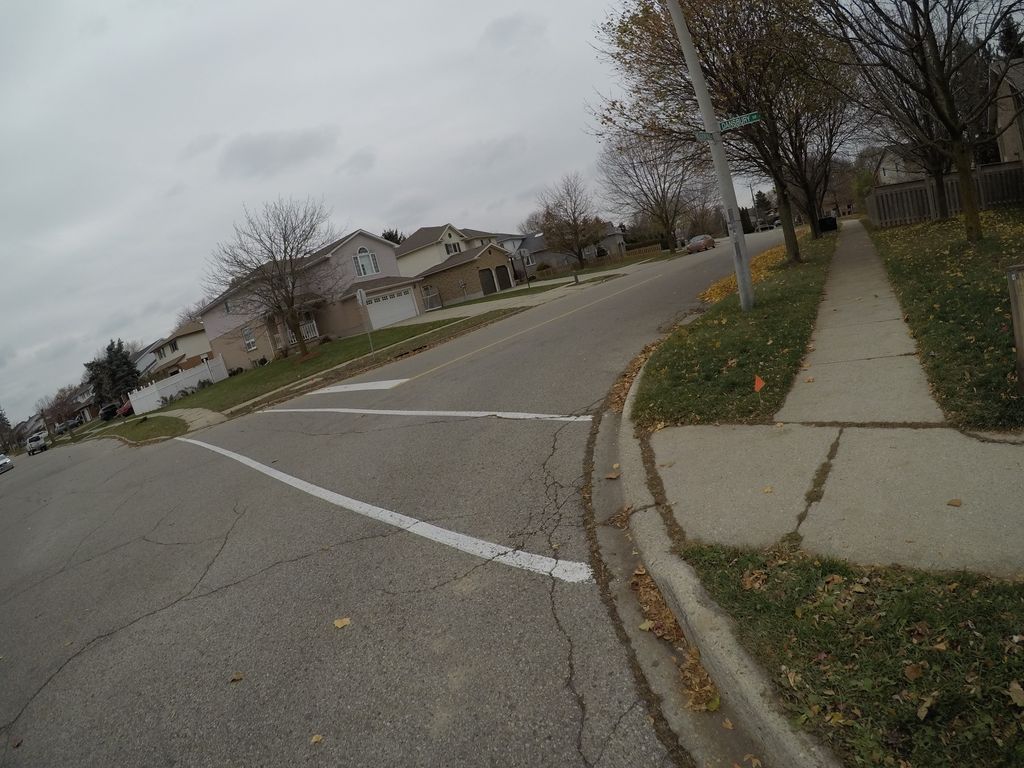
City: kitchener-waterloo